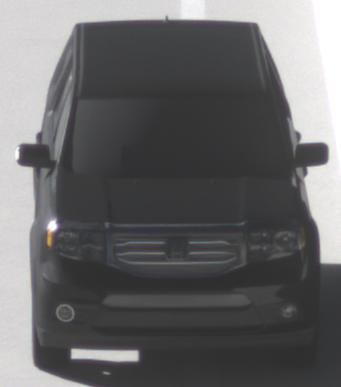
Make: Honda
Model: Pilot
Detailed model: Gen. 2 Facelift
Model produced from: 2012
Model produced until: 2015
Doors: 5
Color: black
Road condition: dry road
Daytime: morning or afternoon
Contrast: high contrast